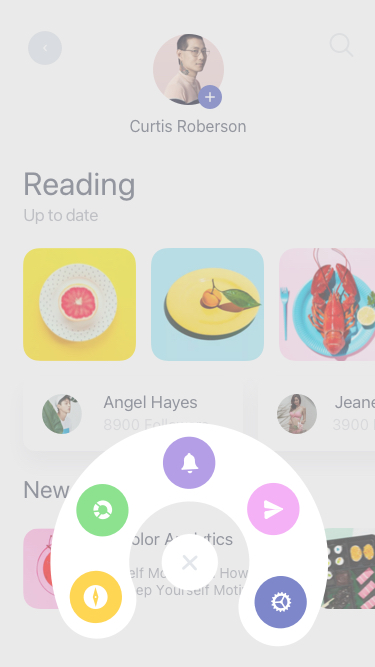
Text in this UI design:
Curtis Roberson
Angel Hayes
8900 Followers
Jeanette May
3900 Followers
Reading
New
Color Analytics
Self Motivation How To Keep Yourself Motivated
Up to date